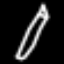
Label: pencil